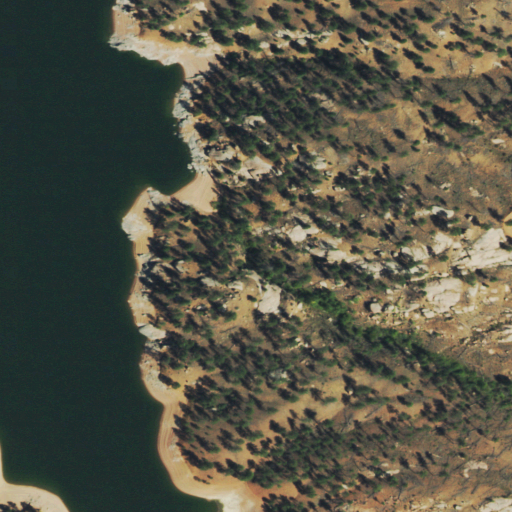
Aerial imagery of valley in Colorado named Flickenstein Gulch containing evergreen forest, open water, shrub, woody wetlands, and grassland